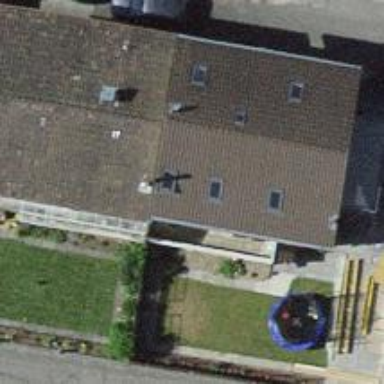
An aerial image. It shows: Terrace-style building with gabled roof.